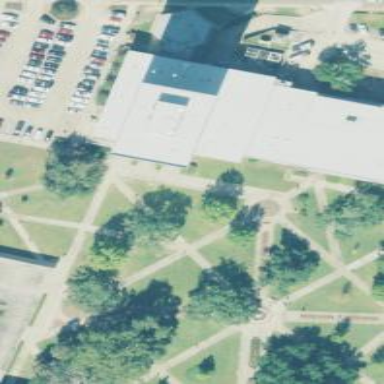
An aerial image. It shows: University building.